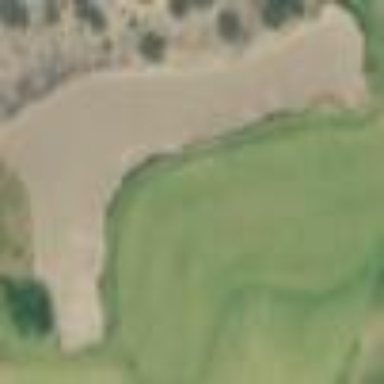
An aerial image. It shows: Golf bunker filled with sandy terrain.